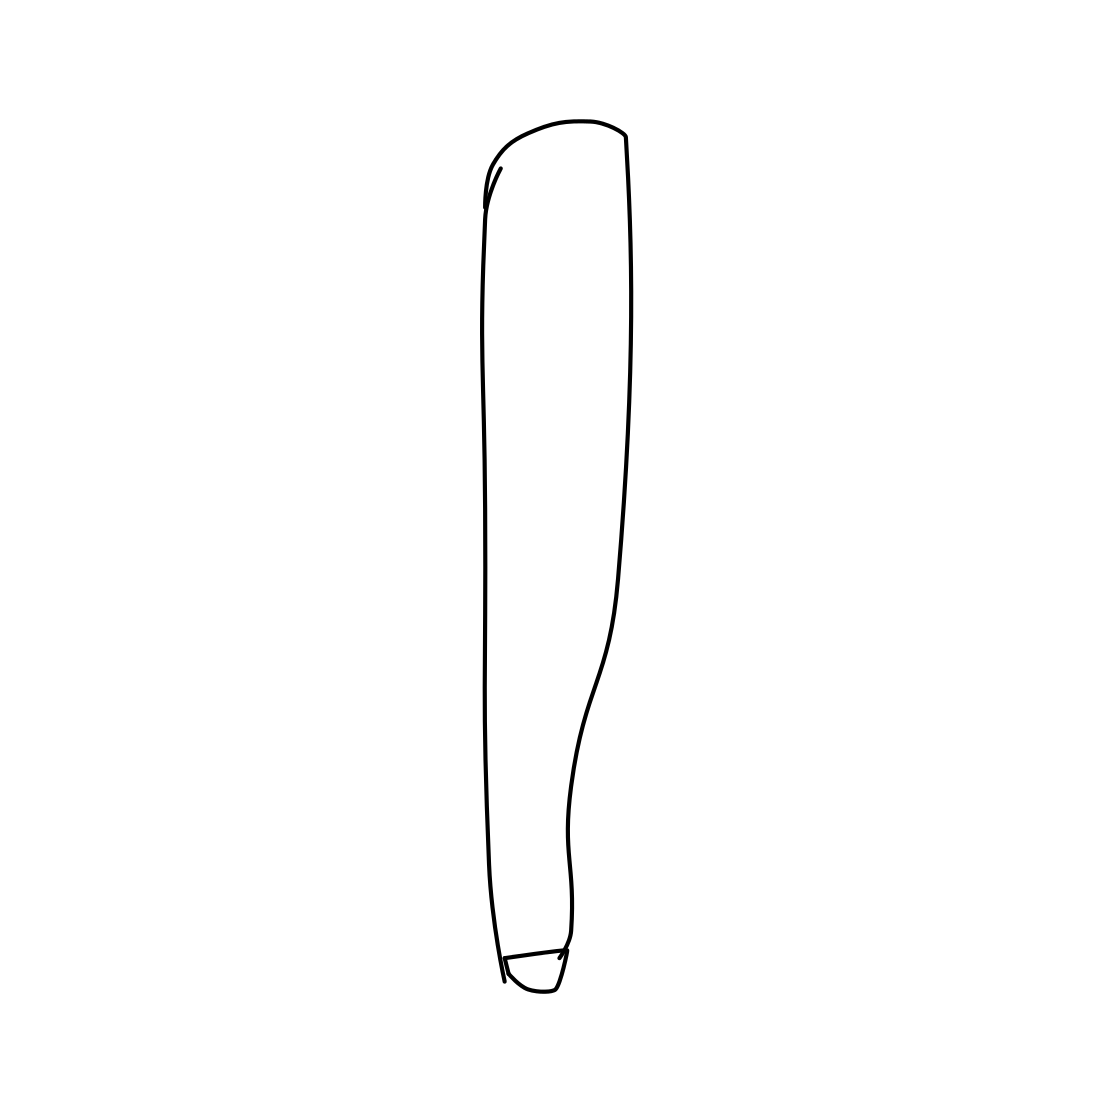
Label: baseball bat